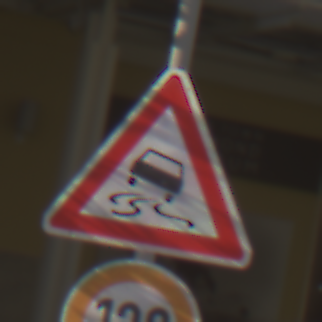
Verkehrszeichen: SchleuderOderRutschgefahr
Zusatzzeichen unten: Geschwindigkeit120
Umgebung: Outdoor, Urban
Tageszeit: MorningAfternoon
Wetter: PartlyCloudy
Licht: Natural
Jahreszeit: NotSpecified
Kontrast: HighContrast